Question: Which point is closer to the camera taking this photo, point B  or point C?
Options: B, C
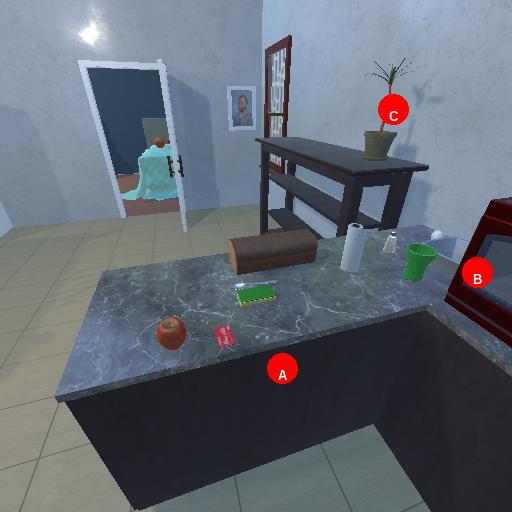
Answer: B